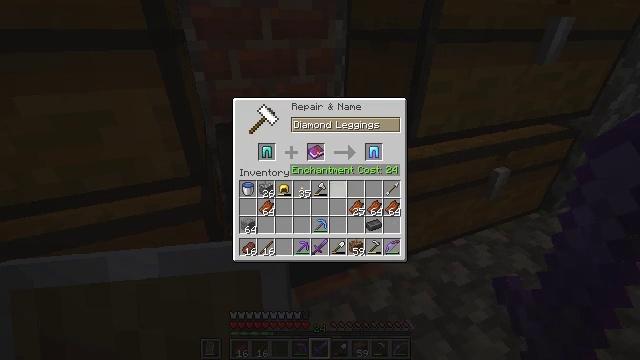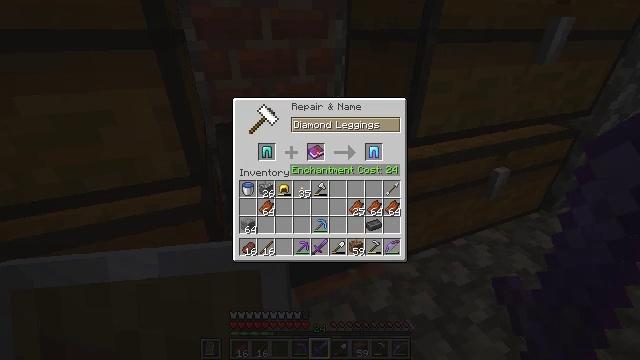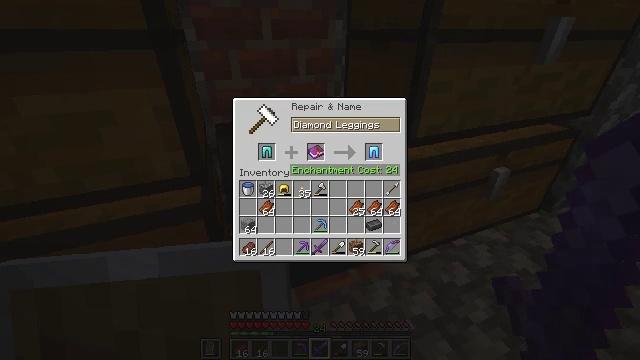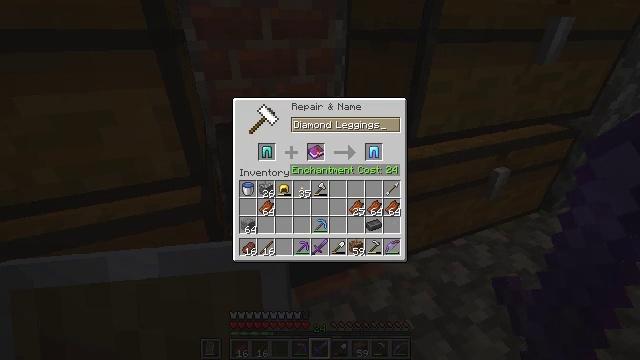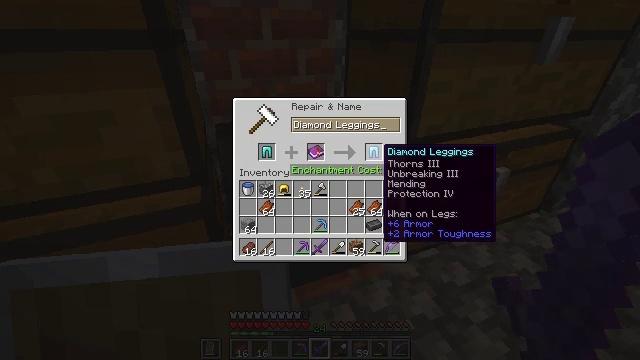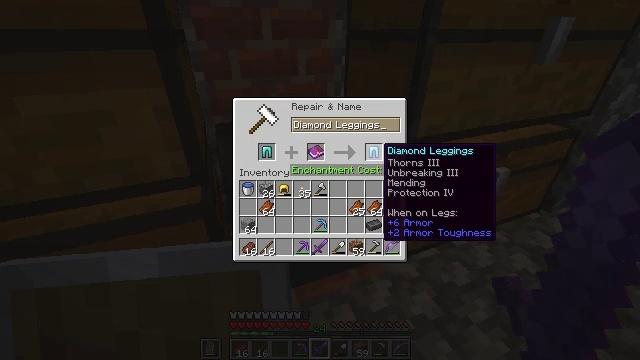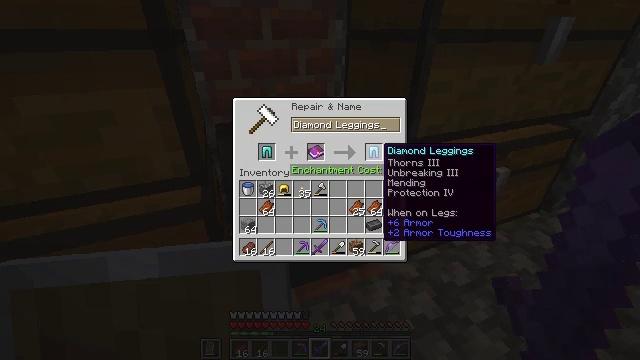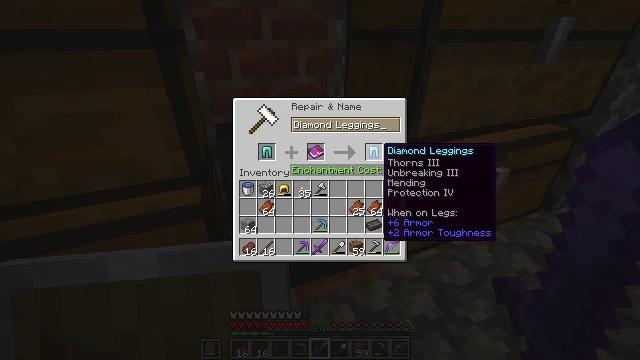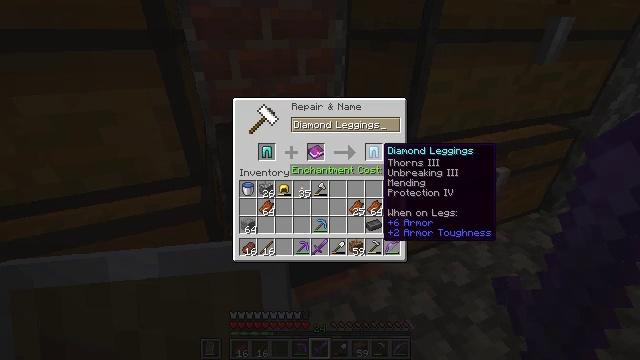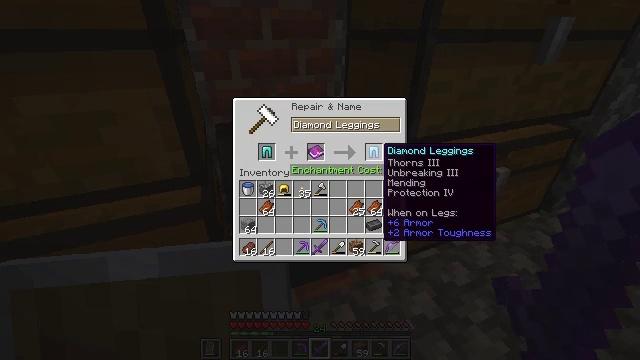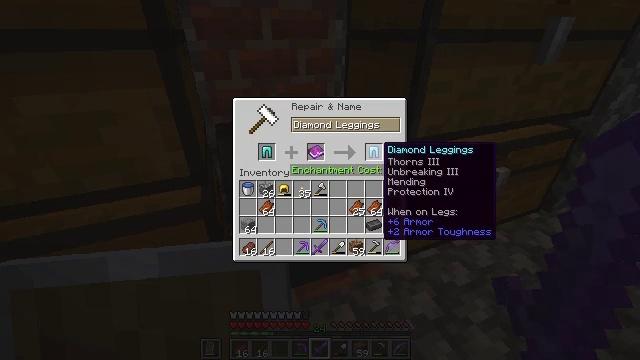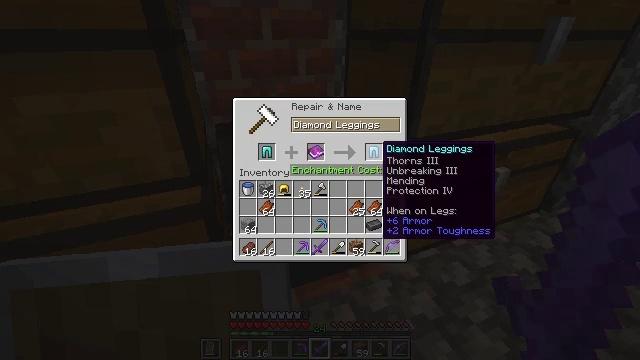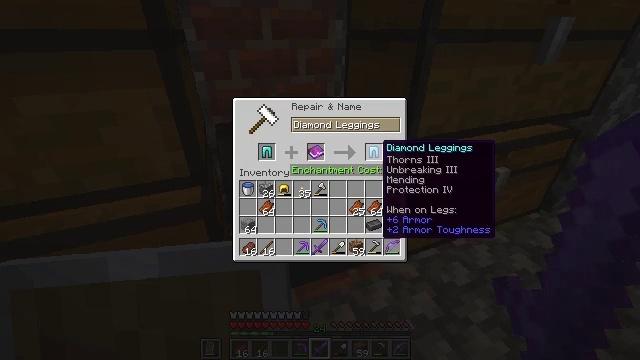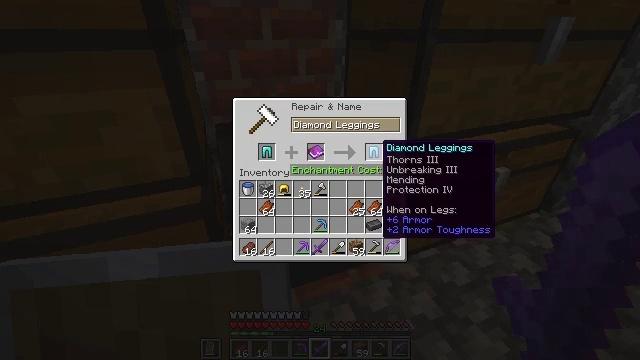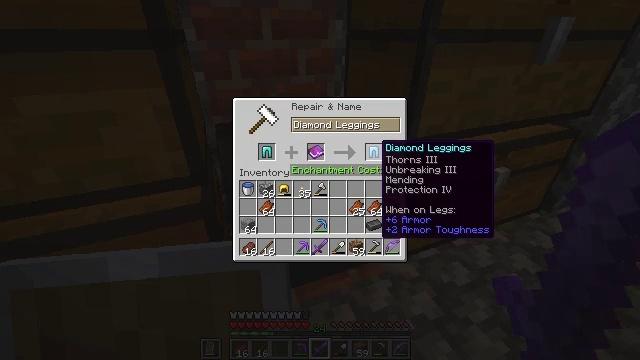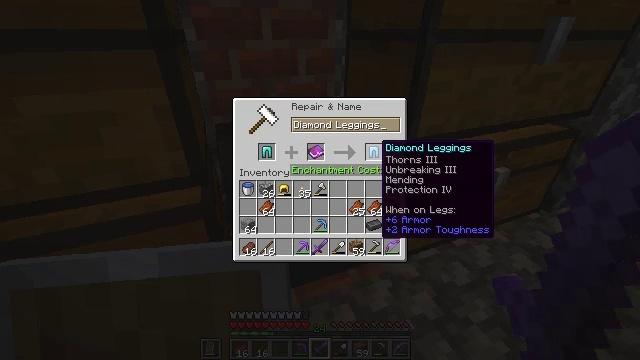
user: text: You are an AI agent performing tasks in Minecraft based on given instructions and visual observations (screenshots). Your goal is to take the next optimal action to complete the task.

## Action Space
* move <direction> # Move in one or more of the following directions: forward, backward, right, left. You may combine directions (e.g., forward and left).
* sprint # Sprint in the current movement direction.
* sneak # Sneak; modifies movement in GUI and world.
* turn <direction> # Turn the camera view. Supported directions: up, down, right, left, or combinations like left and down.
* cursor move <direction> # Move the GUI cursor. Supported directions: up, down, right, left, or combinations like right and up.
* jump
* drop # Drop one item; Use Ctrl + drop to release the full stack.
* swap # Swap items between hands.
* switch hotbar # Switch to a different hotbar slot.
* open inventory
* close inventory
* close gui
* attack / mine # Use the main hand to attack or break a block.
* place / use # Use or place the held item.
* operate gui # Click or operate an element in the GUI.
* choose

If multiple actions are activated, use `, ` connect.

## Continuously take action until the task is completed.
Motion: motion action
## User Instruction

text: Smith netherite leggings with diamond leggings and a netherite ingot.
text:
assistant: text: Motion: turn right and up
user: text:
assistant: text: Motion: turn right and up
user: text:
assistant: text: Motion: turn right
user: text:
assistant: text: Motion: turn right
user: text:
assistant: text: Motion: no_op
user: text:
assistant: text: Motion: no_op
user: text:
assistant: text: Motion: no_op
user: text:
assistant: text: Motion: no_op
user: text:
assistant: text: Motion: no_op
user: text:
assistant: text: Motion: no_op
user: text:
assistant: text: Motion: no_op
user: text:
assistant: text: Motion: no_op
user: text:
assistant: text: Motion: no_op
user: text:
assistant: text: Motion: no_op
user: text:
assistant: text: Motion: no_op
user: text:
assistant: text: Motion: no_op
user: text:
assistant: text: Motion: no_op
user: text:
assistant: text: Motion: no_op
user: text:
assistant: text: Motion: no_op
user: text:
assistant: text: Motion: no_op
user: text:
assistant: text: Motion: no_op
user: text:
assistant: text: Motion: no_op
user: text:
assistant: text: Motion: no_op
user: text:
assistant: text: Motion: no_op
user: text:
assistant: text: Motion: no_op
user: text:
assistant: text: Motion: no_op
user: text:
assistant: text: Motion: no_op
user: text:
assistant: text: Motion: no_op
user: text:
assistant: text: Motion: no_op
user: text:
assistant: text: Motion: no_op